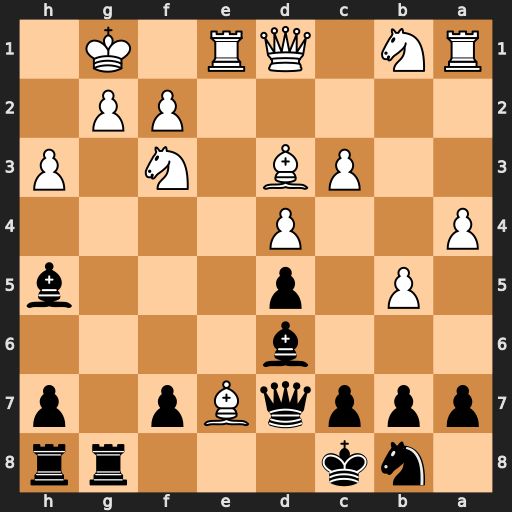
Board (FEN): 1nk3rr/pppqBp1p/3b4/1P1p3b/P2P4/2PB1N1P/5PP1/RN1QR1K1
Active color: b
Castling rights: -
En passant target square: -
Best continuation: Qxh3 Bf5+ Qxf5